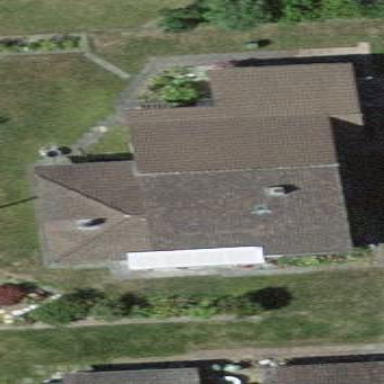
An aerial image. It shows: Building with tile roof.